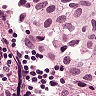
Metastatic tissue present: yes